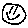
Label: smiley face